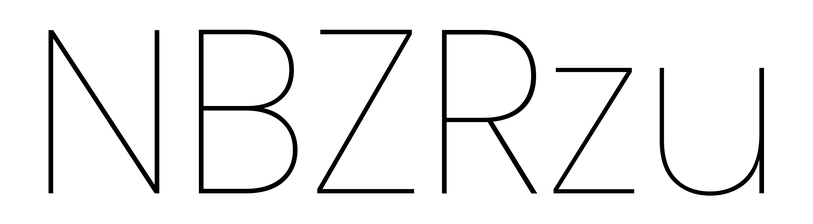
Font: Poppins-Thin